【题型】解答题　【知识点】解析几何　【难度】medium
已知双曲线 $\Gamma: \frac{x^2}{4} - \frac{y^2}{5} = 1$，$F_1$，$F_2$ 分别为其左、右焦点。

(1) 求 $F_1$，$F_2$ 的坐标和双曲线 $\Gamma$ 的渐近线方程；

(2) 如图，$P$ 是双曲线 $\Gamma$ 右支在第一象限内一点，圆 $C$ 是 $\triangle PF_1F_2$ 的内切圆，设圆与 $PF_1$，$PF_2$，$F_1F_2$ 分别切于点 $D$，$E$，$F$，当圆 $C$ 的面积为 $4\pi$ 时，求直线 $PF_2$ 的斜率；

(3) 是否存在过点 $F_2$ 的直线 $l$ 与双曲线 $\Gamma$ 的左右两支分别交于 $A$，$B$ 两点，且使得 $\angle F_1AB = \angle F_1BA$，若存在，求出直线 $l$ 的方程；若不存在，请说明理由。

\vspace{1em}
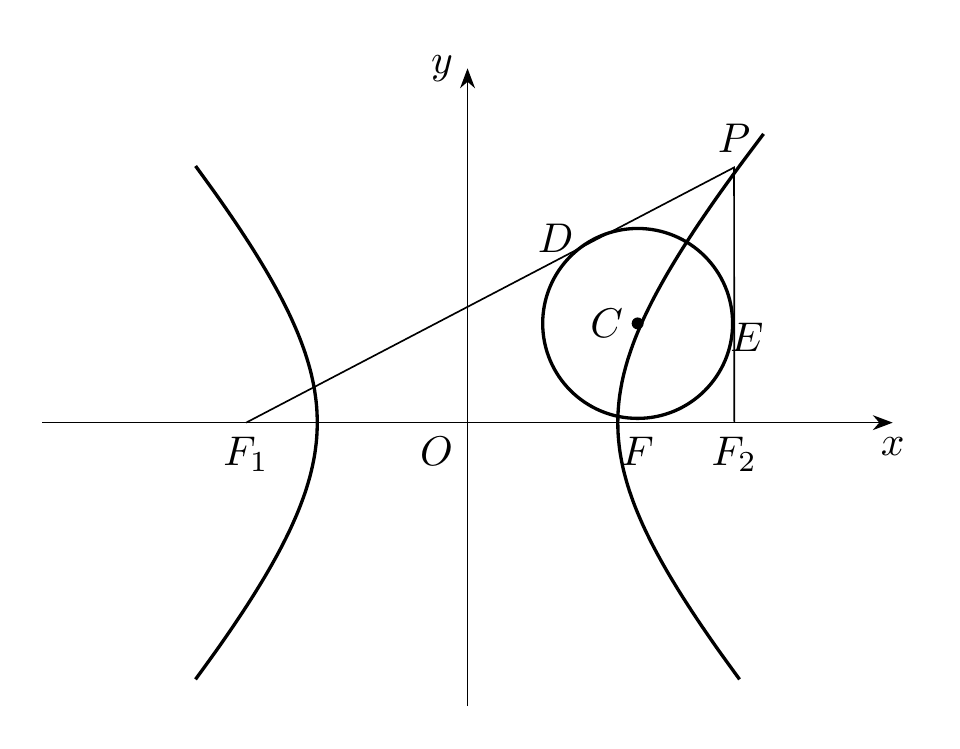
【解答】
【详解】
(1) 因为双曲线 $\Gamma: \frac{x^2}{4} - \frac{y^2}{5} = 1$，所以 $a^2 = 4$，$b^2 = 5$，所以 $c = 3$，
即 $F_1(-3,0)$，$F_2(3,0)$，
所以双曲线 $\Gamma$ 的渐近线方程是 $y = \pm \frac{\sqrt{5}}{2}x$；

(2) 由题意可知 $|PD| = |PE|$，$|F_1D| = |F_1F|$，$|F_2F| = |F_2E|$，

所以 $|PF_1| - |PF_2| = (|PD| + |DF_1|) - (|PE| + |EF_2|) = |DF_1| - |EF_2| = |FF_1| - |FF_2| = 2a = 4$，

$\therefore F(2,0)$，即 $F$ 是椭圆右顶点。

设圆 $C$ 的半径为 $r(r > 0)$，因为圆 $C$ 的面积为 $4\pi$，则 $\pi r^2 = 4\pi$，即 $r = 2$，

$\because CF \perp F_1F_2$，

$\therefore$ 设直线 $PF_2$ 的斜率为 $k$，则直线 $PF_2$ 的方程为 $y = k(x - 3)$，即 $kx - y - 3k = 0$，

由圆心 $C$ 到直线 $PF_2$ 的距离等于圆的半径，

可得 $\frac{|2k - 2 - 3k|}{\sqrt{k^2 + 1}} = 2$，

解得直线 $PF_2$ 的斜率为 $k = \frac{4}{3}$；

(3) 假设存在过点 $F_2$ 的直线 $l$ 与双曲线 $\Gamma$ 的左右两支分别交于 $A$，$B$ 两点，且使得 $\angle F_1AB = \angle F_1BA$，

设 $A(x_1,y_1)$，$B(x_2,y_2)$，$AB$ 中点为 $M(x_0,y_0)$，又 $F_1(-3,0)$，$F_2(3,0)$，

由 $\angle F_1AB = \angle F_1BA$，可知 $\triangle F_1AB$ 为等腰三角形，$|F_1A| = |F_1B|$，且直线 $l$ 不与 $x$ 轴重合，

于是 $F_1M \perp AB$，即 $F_1M \perp MF_2$，

因此 $k_{F_1M} \cdot k_{MF_2} = -1$，即 $\frac{y_0}{x_0 + 3} \cdot \frac{y_0}{x_0 - 3} = -1$，$x_0^2 + y_0^2 = 9 \quad (\text{I})$，点 $A$，$B$ 在双曲线 $\Gamma$ 上，

所以
\[
\begin{cases}
\frac{x_1^2}{4} - \frac{y_1^2}{5} = 1 $\ \textcircled{1}$ \\
\frac{x_2^2}{4} - \frac{y_2^2}{5} = 1 $\ \textcircled{2}$
\end{cases}
\]

\textcircled{1}$ $\textcircled{2} 化简整理得：$\frac{y_1 + y_2}{x_1 + x_2} \cdot \frac{y_1 - y_2}{x_1 - x_2} = \frac{5}{4}$，$\frac{y_0}{x_0} \cdot \frac{y_1 - y_2}{x_1 - x_2} = \frac{5}{4}$，
则 $k_{OM} \cdot k_{AB} = \frac{5}{4}$，可得 $\frac{y_0}{x_0} \cdot \frac{y_0}{x_0 - 3} = \frac{5}{4}$，$4y_0^2 = 5x_0^2 - 15x_0 \quad (\text{II})$，
联立 (I)(II) 得
\[
\begin{cases}
x_0^2 + y_0^2 = 9 \\
4y_0^2 = 5x_0^2 - 15x_0
\end{cases}
\implies 3x_0^2 - 5x_0 - 12 = 0 \implies x_0 = -\frac{4}{3} \text{ 或 } x_0 = 3 \text{ (舍)}
\]
所以 $M\left(-\frac{4}{3}, \pm \frac{\sqrt{65}}{3}\right)$，
由 $k_{OM} \cdot k_{AB} = \frac{5}{4}$，得 $k_{AB} = \pm \frac{\sqrt{65}}{13}$，所以直线 $l$ 的方程为 $y = \pm \frac{\sqrt{65}}{13}(x - 3)$。

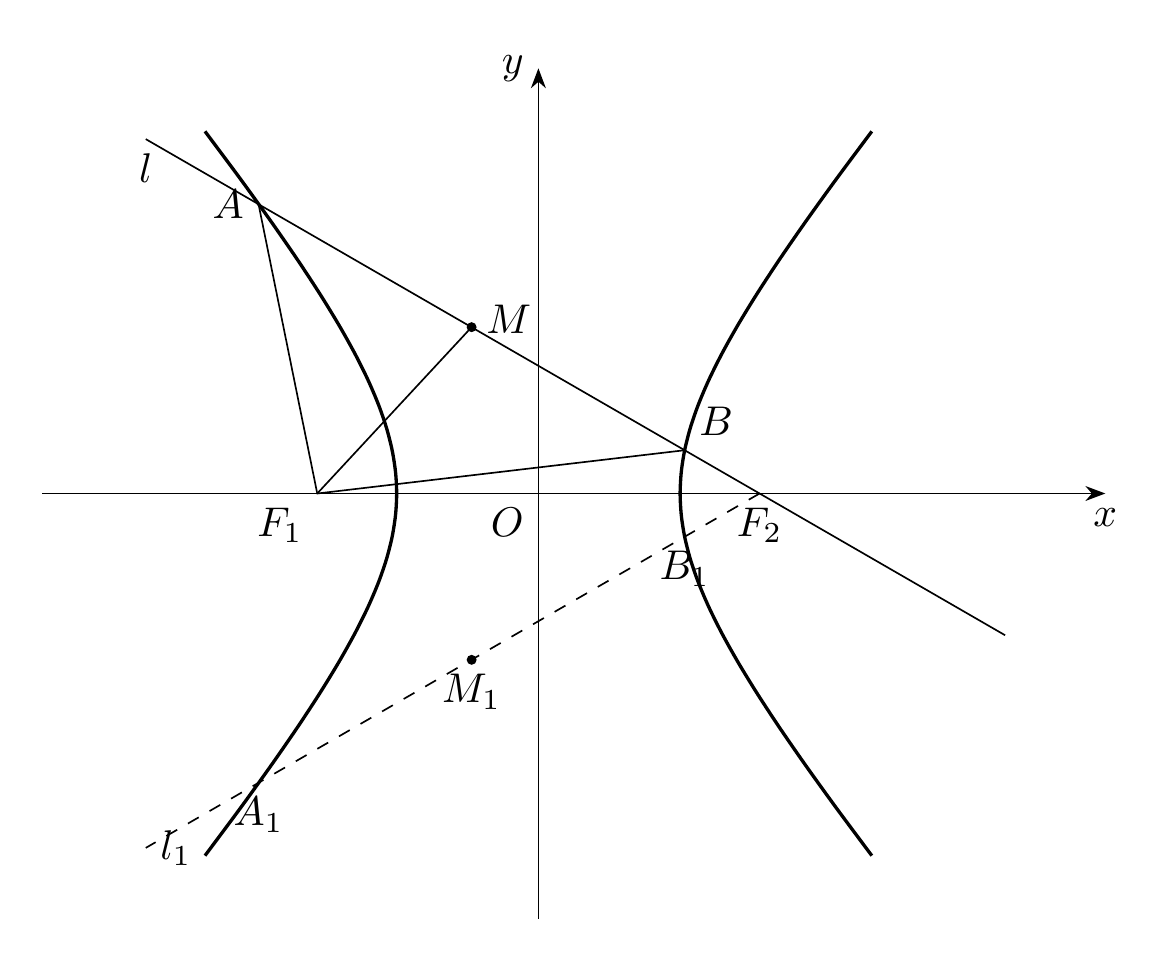